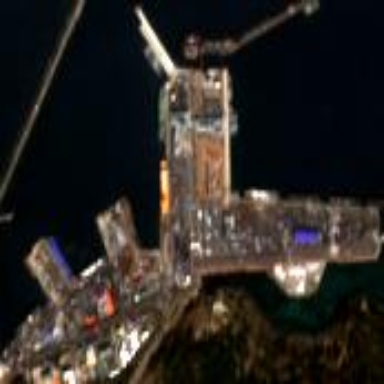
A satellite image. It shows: Port area.